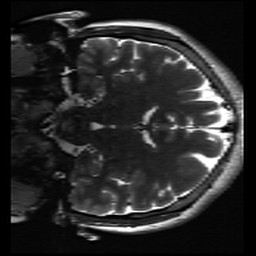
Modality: inplaneT2
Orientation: coronal